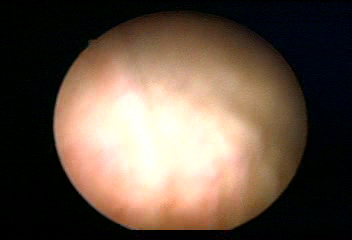
Modality: WLC
Class: Normal mucosa
Bladder cancer association: No